Question: I would like to overlay two images in a texture in libgdx dynamically. I tried to create two pixmap and then draw them into a texture.
The problem is that the region of the transparent png on the highest level delete the picture in the background. In the example, the white part of PNG2 is transparent and so is the white part of the image RESULT.

My code is:
'''
Pixmap imgA = new Pixmap(Gdx.files.internal(back));
Pixmap imgB = new Pixmap(Gdx.files.internal(overlay));
Texture dynamicTexture = new Texture(200, 200, Pixmap.Format.RGBA8888);
dynamicTexture.draw(imgA, 0, 0);
dynamicTexture.draw(imgB, 27, 27);
'''
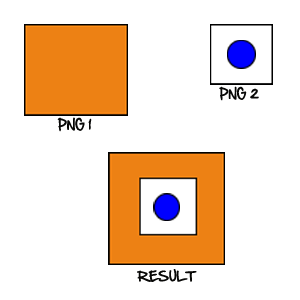
Answer: Try drawing the smaller pixmap to the biggest one, and then to the Texture:
'''
Pixmap imgA = new Pixmap(Gdx.files.internal(back));
Pixmap imgB = new Pixmap(Gdx.files.internal(overlay));
Texture dynamicTexture = new Texture(200, 200, Pixmap.Format.RGBA8888);
imgA.draw(imgB, 27, 27);
dynamicTexture.draw(imgA, 0, 0);
'''
Reference: <URL>